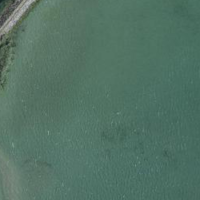
EUNIS habitat code: 14
Species observed at this site:
Mergus merganser